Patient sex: F
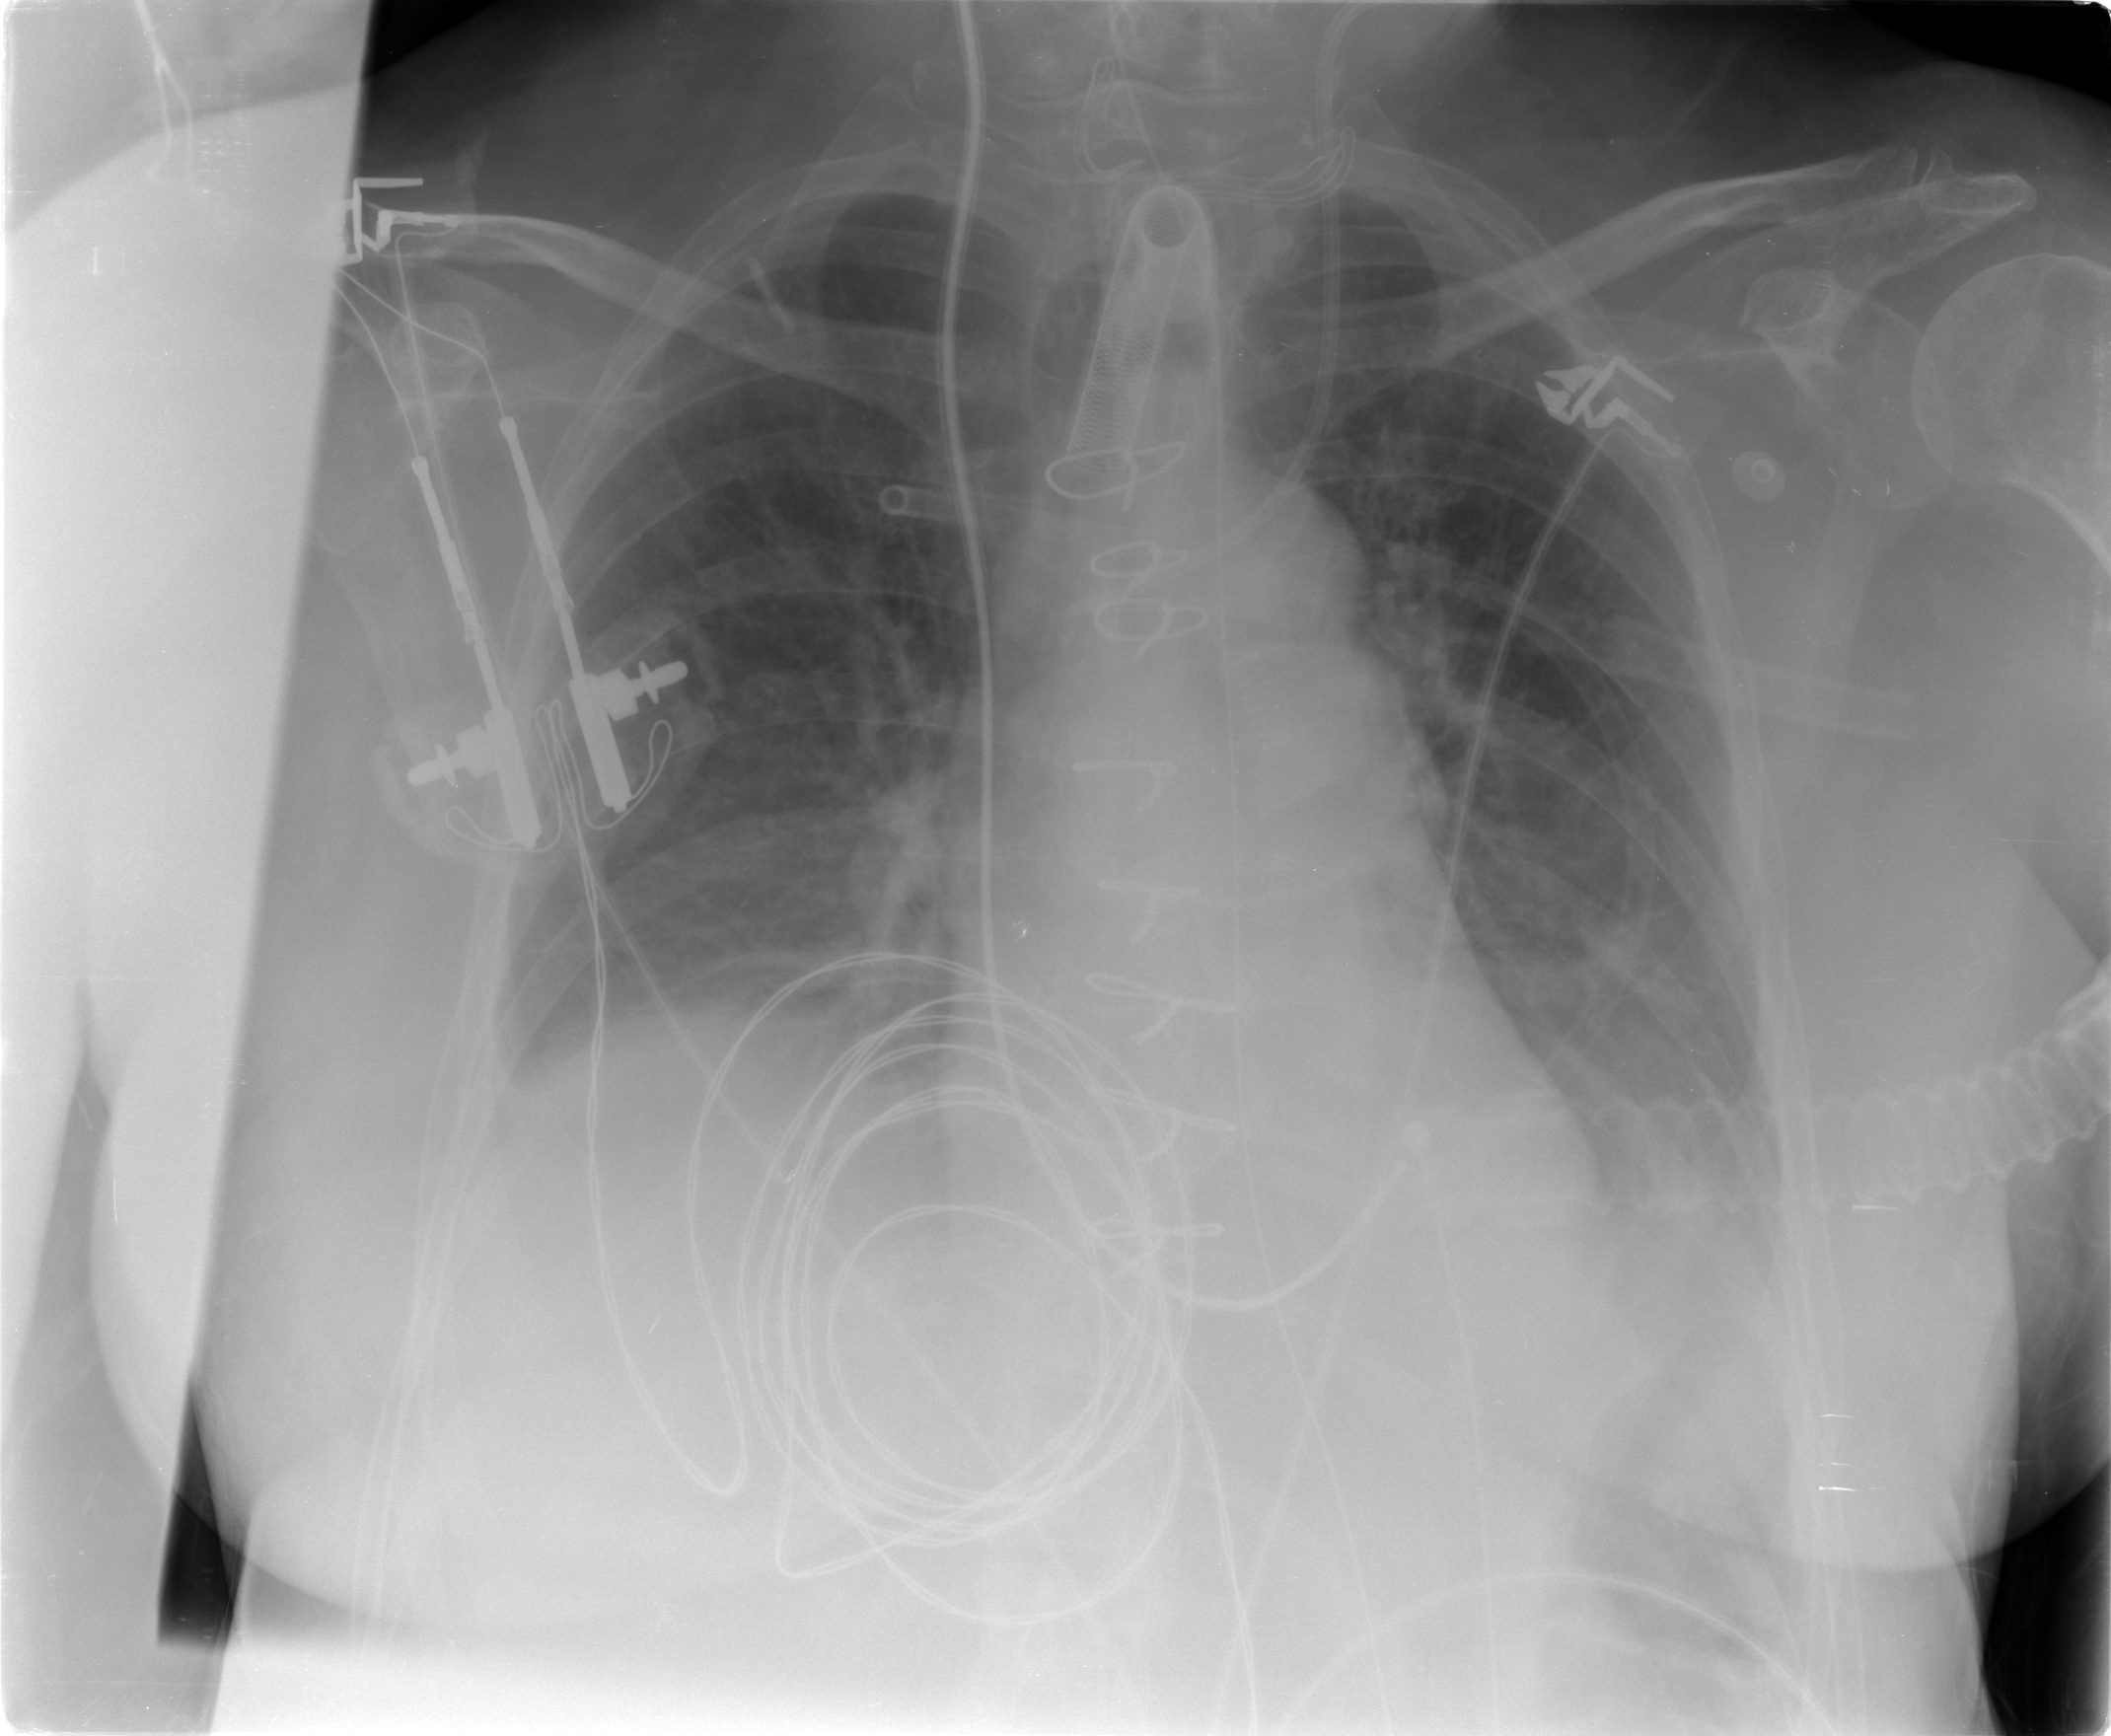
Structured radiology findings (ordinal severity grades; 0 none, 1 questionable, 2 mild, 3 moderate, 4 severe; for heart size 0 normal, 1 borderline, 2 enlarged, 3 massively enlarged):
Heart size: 0
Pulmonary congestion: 2
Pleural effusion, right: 2
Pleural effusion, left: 2
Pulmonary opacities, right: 0
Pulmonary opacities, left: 0
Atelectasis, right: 2
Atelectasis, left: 2